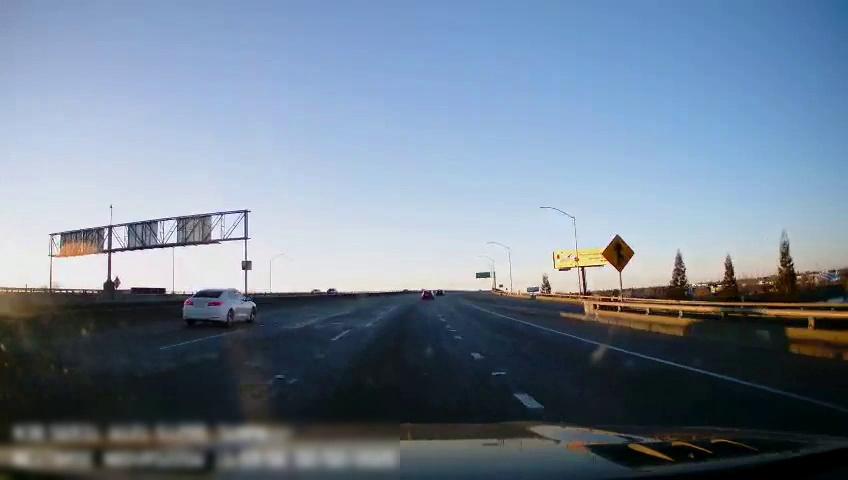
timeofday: Day
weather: Sunny
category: Drivable Space
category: Vehicles | Car
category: Vehicles | Car
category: Vehicles | Car
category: Vehicles | Car
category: Lanes | Current Lane
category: Lanes | Current Lane
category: Lanes | Alternate Lane
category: Lanes | Alternate Lane
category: Traffic | Signs
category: Traffic | Signs